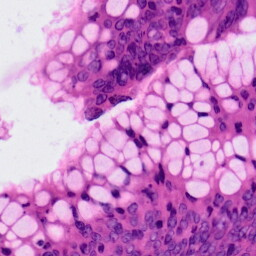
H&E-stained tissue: Colon